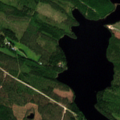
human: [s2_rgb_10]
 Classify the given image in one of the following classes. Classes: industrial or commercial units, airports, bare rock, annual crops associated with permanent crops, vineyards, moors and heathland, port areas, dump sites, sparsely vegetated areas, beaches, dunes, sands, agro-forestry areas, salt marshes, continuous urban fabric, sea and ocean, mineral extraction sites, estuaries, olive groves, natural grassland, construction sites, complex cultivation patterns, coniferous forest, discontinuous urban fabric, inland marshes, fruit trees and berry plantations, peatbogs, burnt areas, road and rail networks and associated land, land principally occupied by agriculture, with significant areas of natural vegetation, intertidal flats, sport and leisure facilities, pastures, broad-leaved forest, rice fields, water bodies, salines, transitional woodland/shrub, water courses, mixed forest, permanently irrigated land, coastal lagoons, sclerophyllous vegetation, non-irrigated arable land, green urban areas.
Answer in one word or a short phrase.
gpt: coniferous forest, mixed forest, water bodies